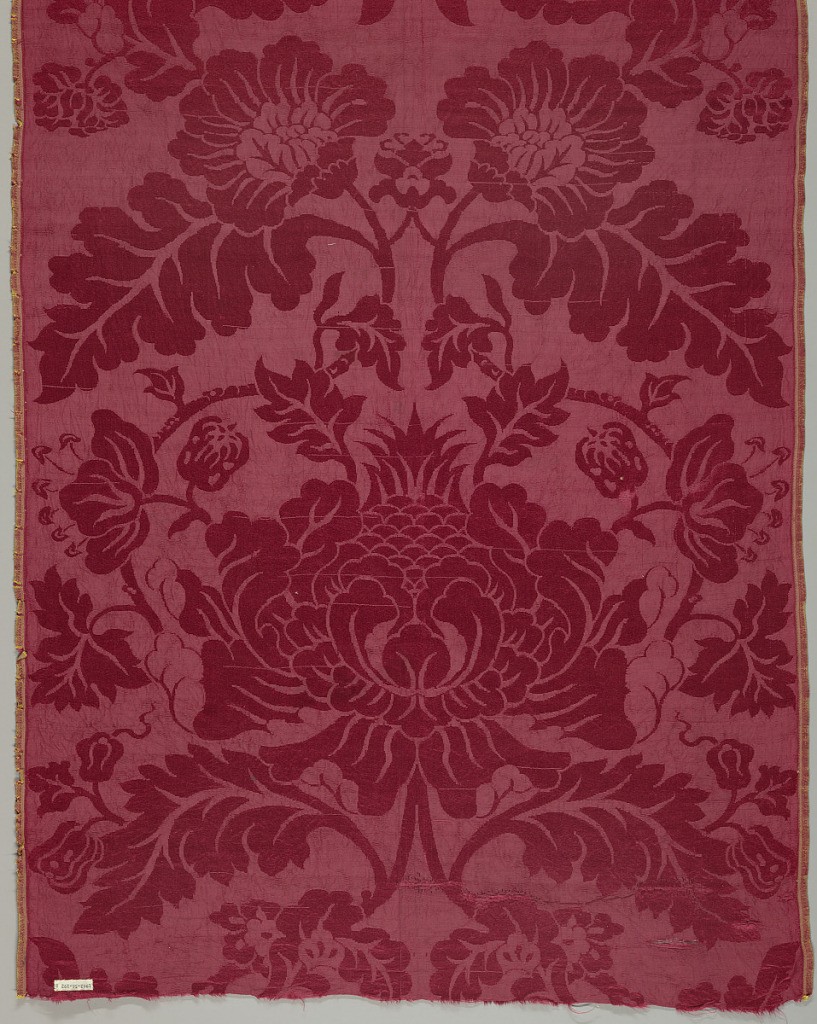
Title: Textile
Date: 17th–18th century
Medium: silk Technique: damask
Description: Short length of red damask in a symmetrical arrangement of oversized flowers and leaves.